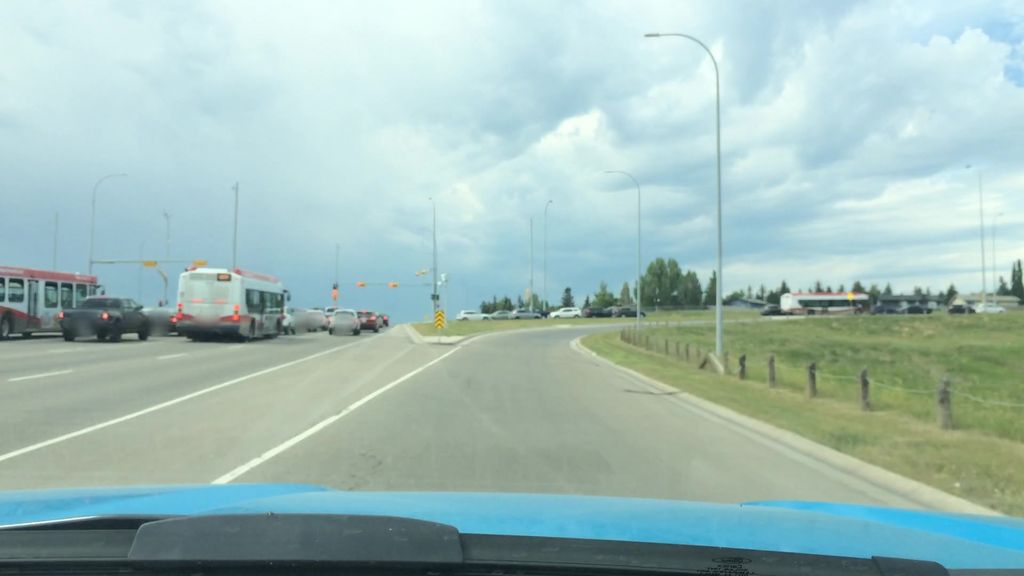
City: calgary